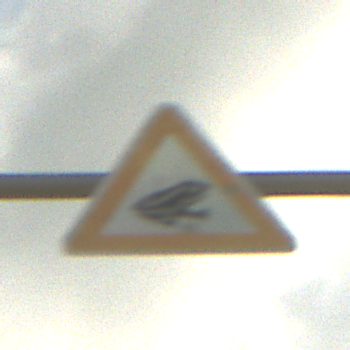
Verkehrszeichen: AmphibienwanderungLinks
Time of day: Midday
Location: Outdoor (RoadRail)
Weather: PartlyCloudy
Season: NotSpecified
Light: Natural